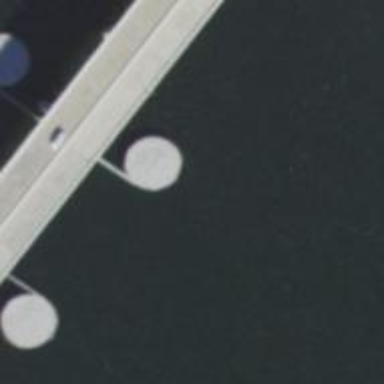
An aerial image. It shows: Breakwater structure.